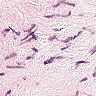
Metastatic tissue present: no